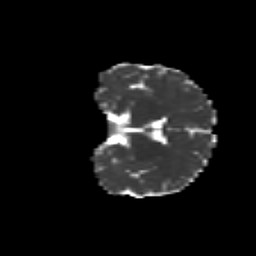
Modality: MD
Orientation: coronal
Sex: male
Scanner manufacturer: siemens
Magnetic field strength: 3 T
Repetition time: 5 s
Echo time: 0.071 s